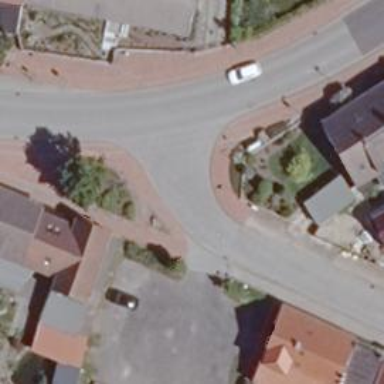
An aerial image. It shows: Residential road with sidewalks on both sides.